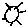
Label: sun